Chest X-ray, AP view. Patient: 54 years old, sex F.
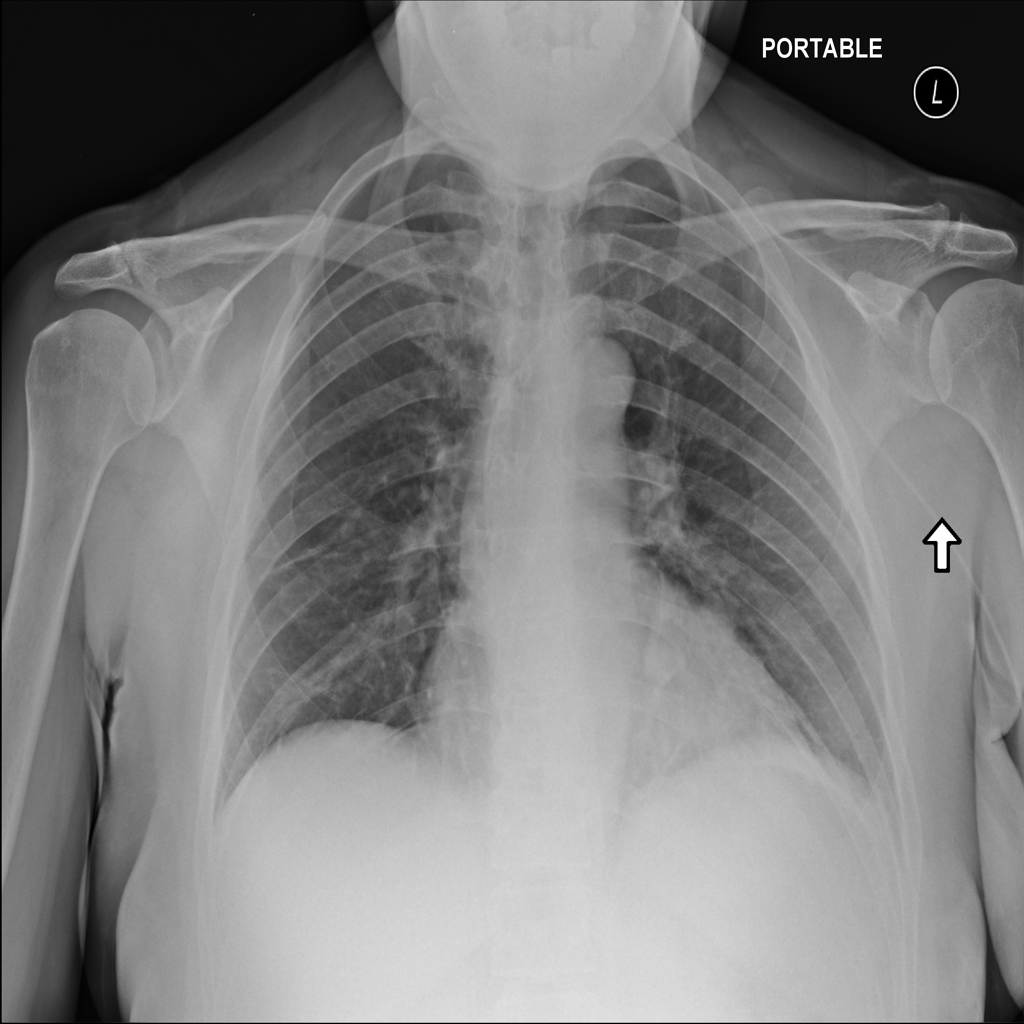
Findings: Nodule